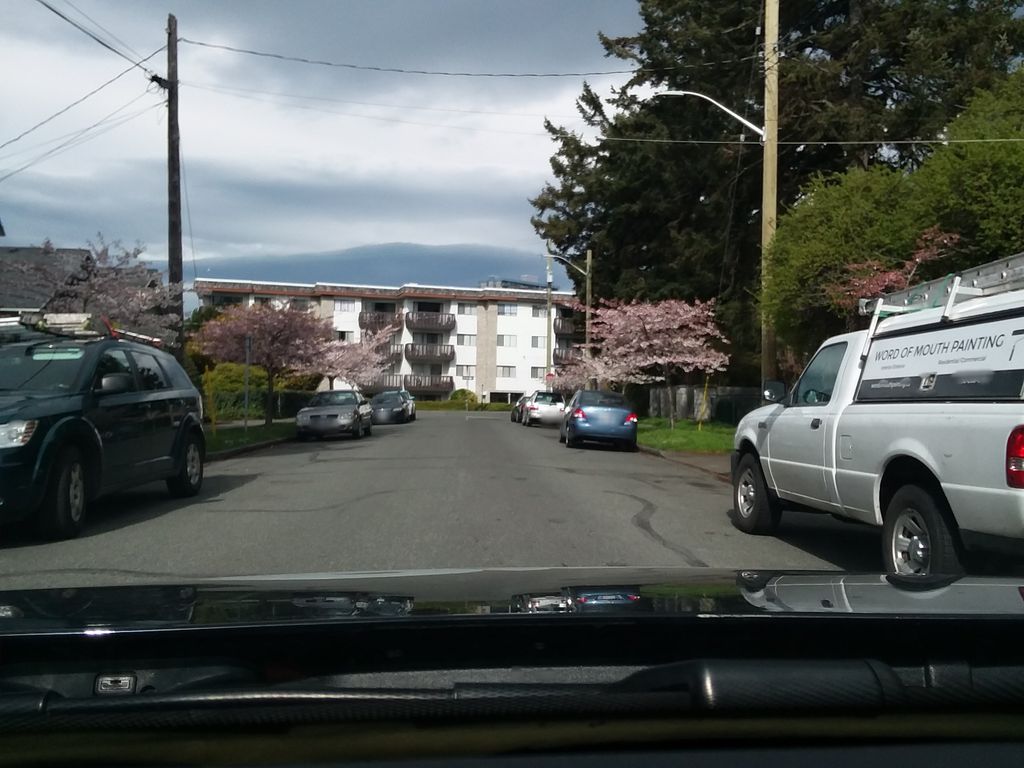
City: victoria